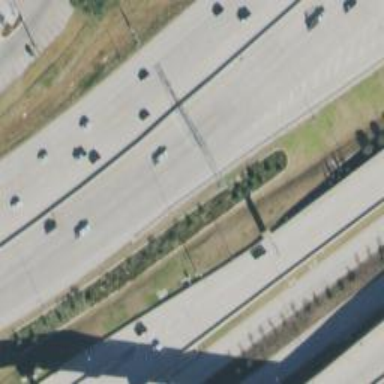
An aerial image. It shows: View of motorway.